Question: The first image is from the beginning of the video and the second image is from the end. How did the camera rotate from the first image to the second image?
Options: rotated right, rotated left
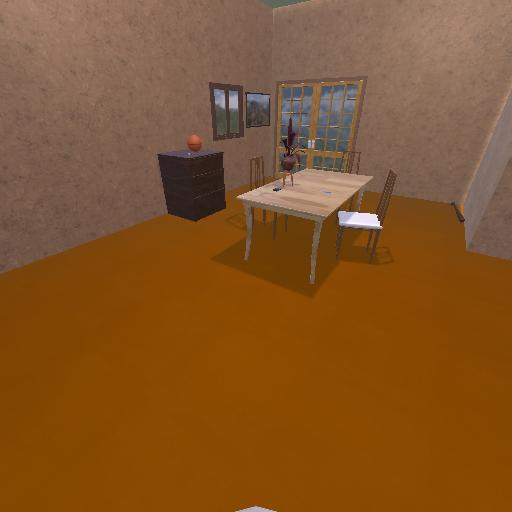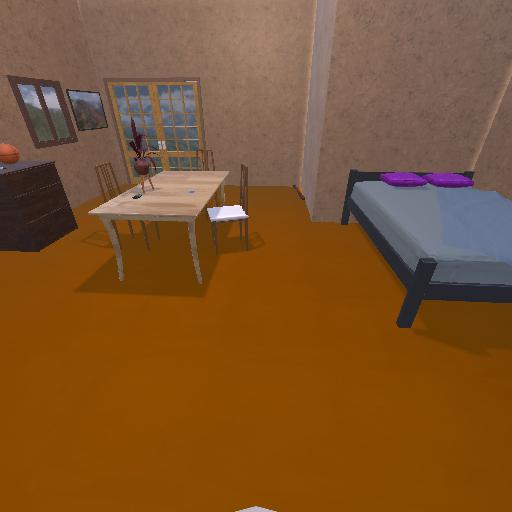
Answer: rotated right